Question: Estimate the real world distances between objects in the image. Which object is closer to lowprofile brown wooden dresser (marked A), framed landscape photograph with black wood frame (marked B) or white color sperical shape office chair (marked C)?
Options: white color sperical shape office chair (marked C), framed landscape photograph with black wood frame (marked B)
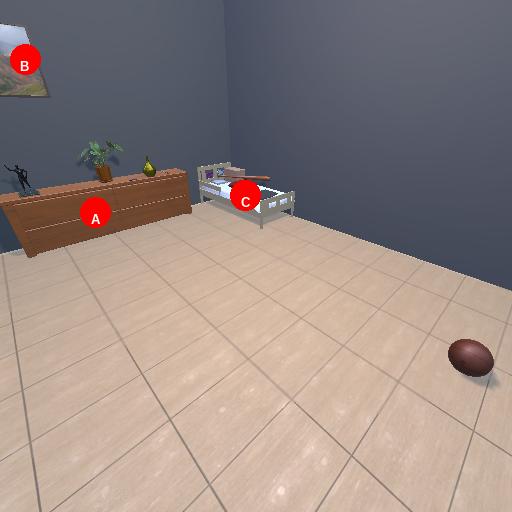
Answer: white color sperical shape office chair (marked C)